Interaction volume radius: 10 \u00c5
Interaction volume height: 15 \u00c5
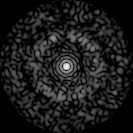
Disorder parameter: 0.8066